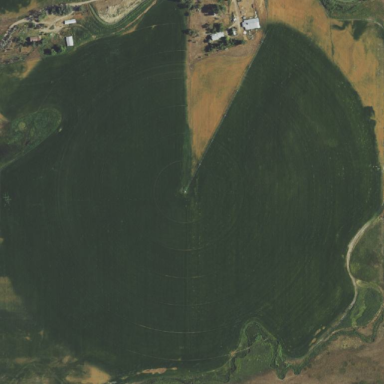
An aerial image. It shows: Farmland with pivot irrigation system.